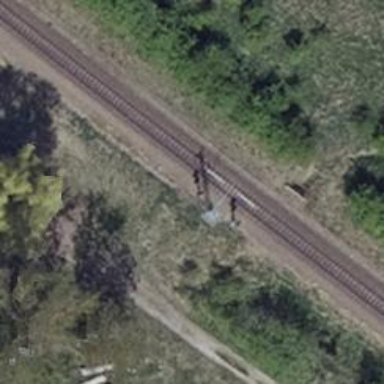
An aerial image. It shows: Railway signal.